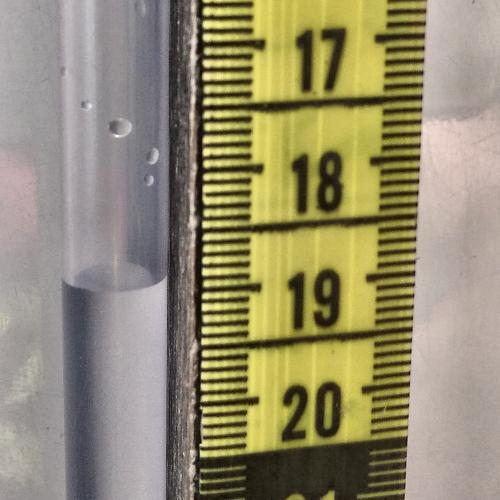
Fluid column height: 18.9 cm